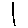
Label: line